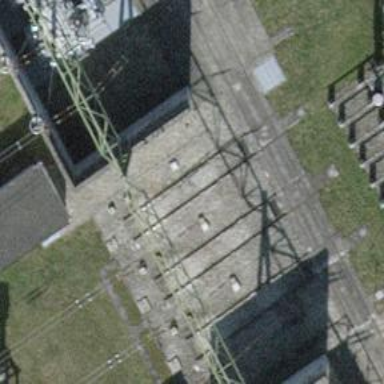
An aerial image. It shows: Transformer is shown.